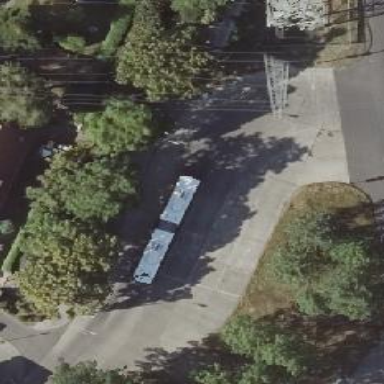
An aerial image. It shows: Public transport stop position.